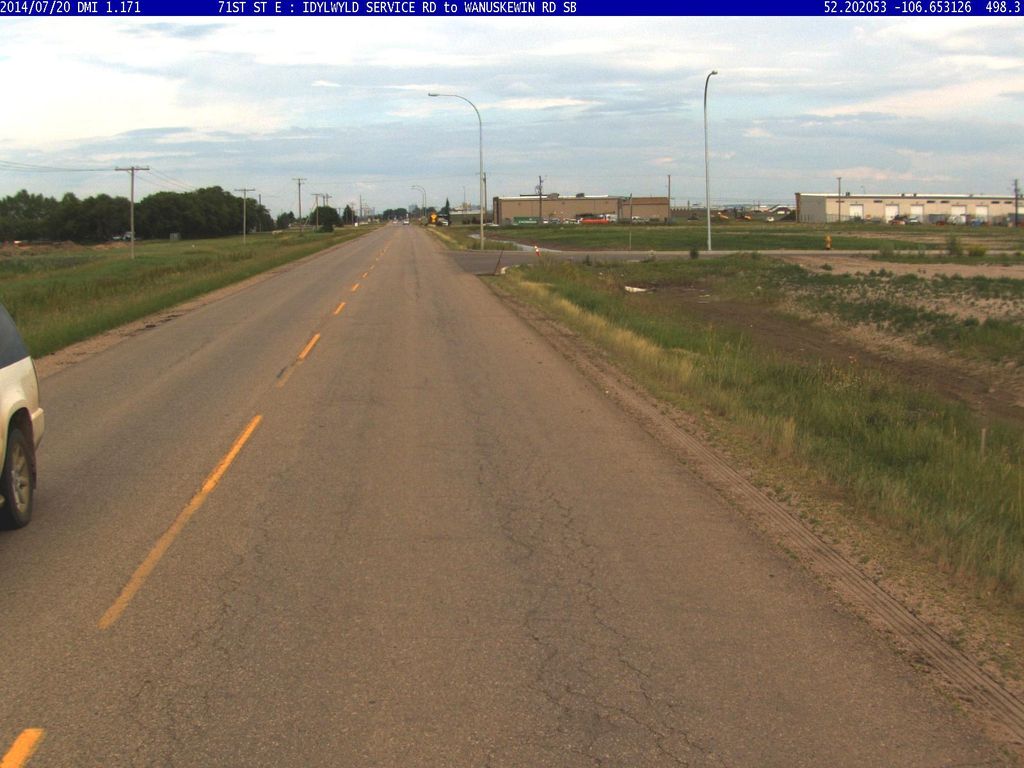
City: saskatoon